Field crop: tomato
Growth stage: 1
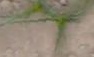
Species: cyperus